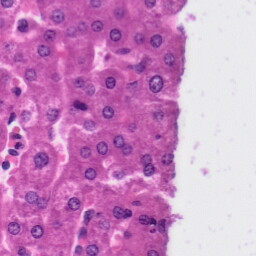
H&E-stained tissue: Liver